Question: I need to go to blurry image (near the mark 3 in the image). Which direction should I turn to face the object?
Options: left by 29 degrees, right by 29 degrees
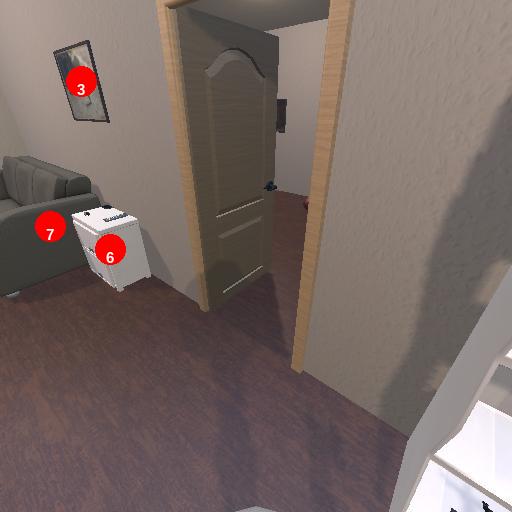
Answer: left by 29 degrees